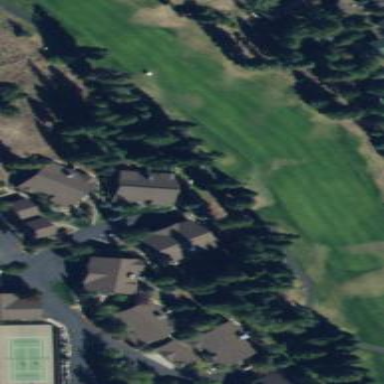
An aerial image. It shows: Rough area on grassy golf course.